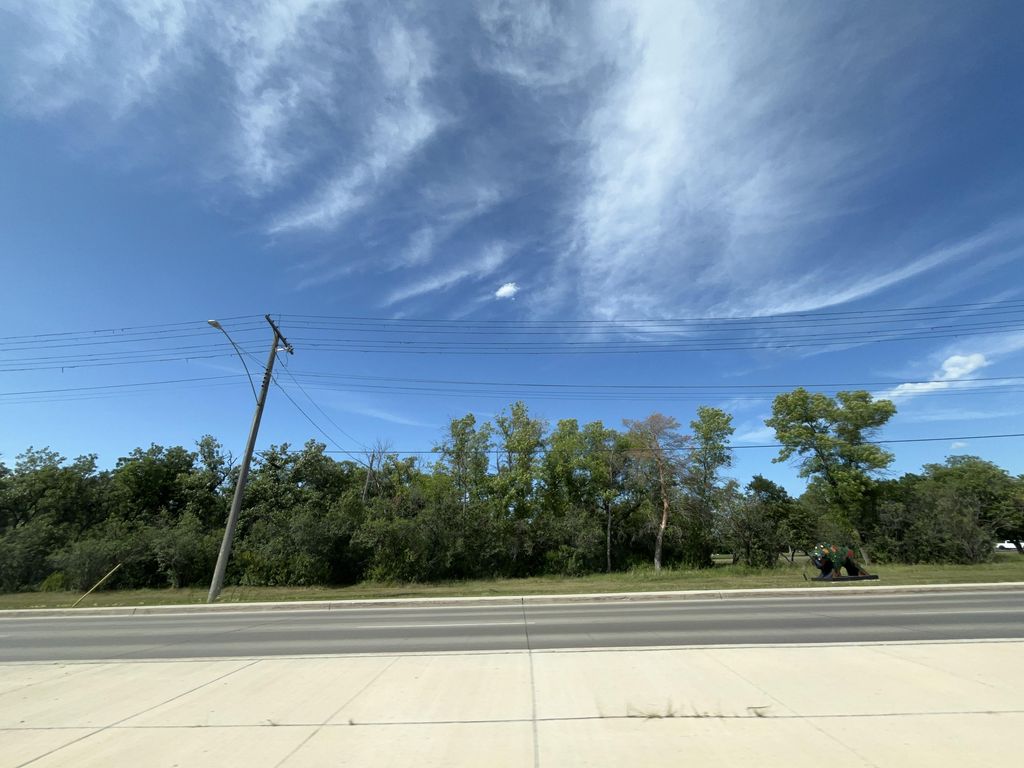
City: winnipeg